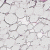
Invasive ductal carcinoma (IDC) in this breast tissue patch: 0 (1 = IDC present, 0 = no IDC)